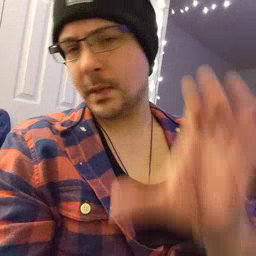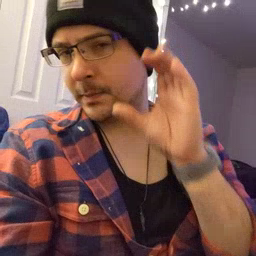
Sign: listen